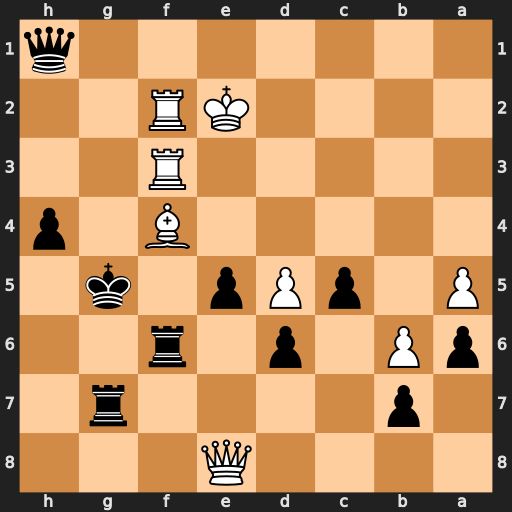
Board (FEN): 4Q3/1p4r1/pP1p1r2/P1pPp1k1/5B1p/5R2/4KR2/7q
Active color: b
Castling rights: -
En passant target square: -
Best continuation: Rxf4 Rxf4 exf4